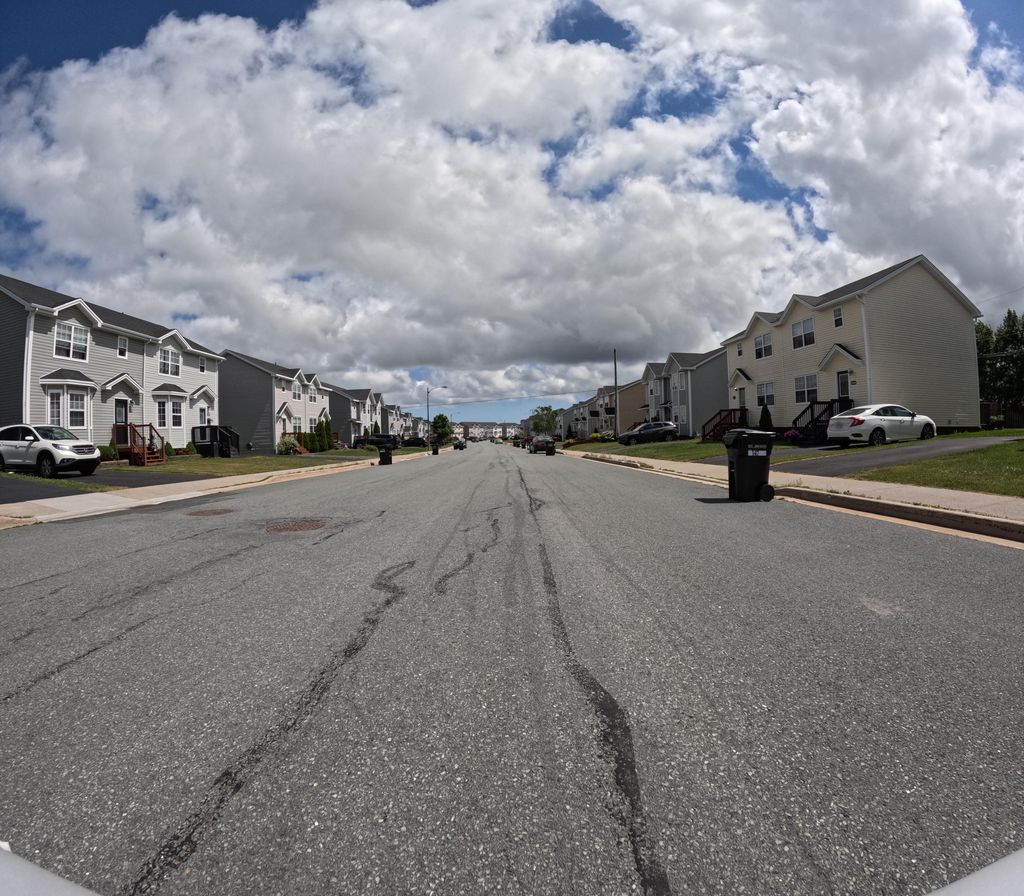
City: st_johns